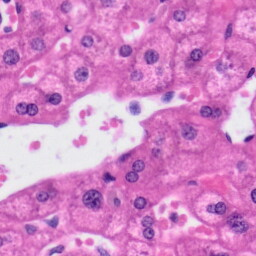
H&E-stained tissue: Liver